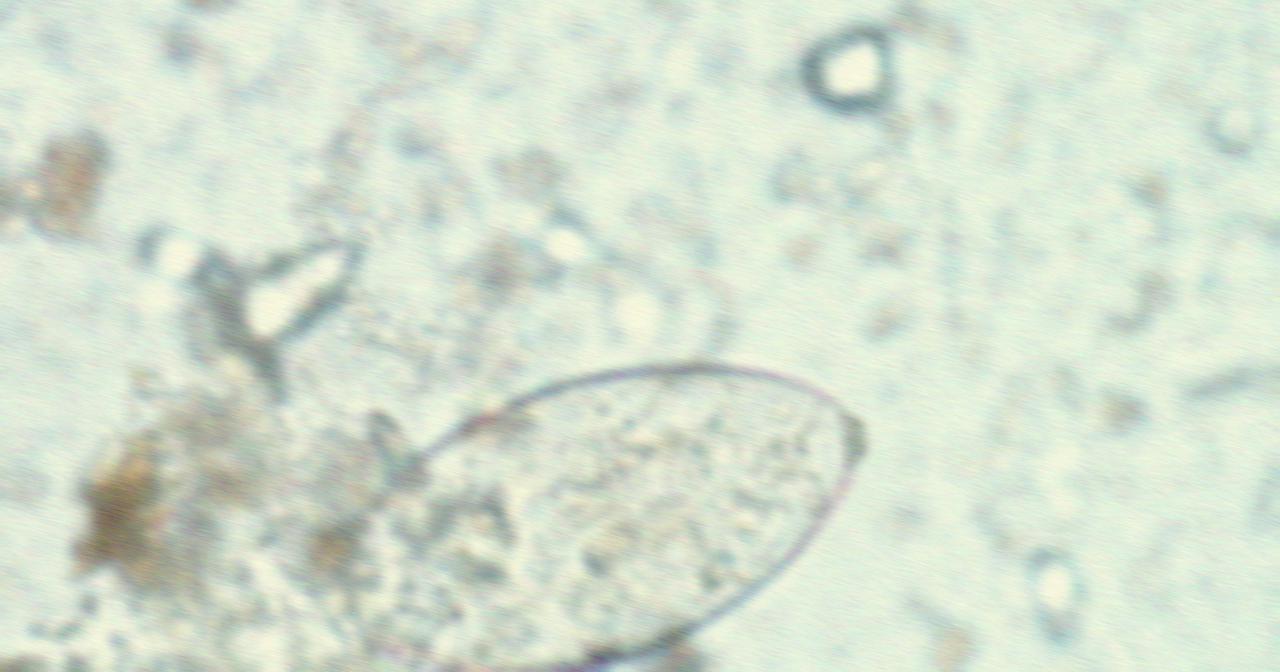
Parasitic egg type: Fasciolopsis buski